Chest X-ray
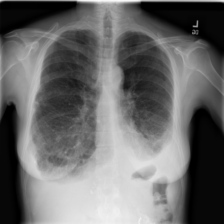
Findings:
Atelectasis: negative
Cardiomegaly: negative
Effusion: negative
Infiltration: negative
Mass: negative
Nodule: negative
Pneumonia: negative
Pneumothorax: negative
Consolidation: negative
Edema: negative
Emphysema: negative
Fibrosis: negative
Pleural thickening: negative
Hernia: negative